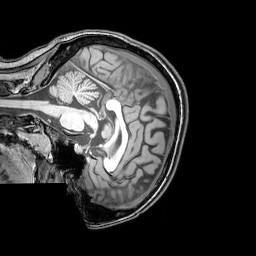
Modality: T1w
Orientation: sagittal
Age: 22
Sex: female
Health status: healthy
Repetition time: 0.081 s
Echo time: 0.037 s